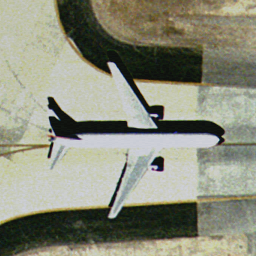
Label: airplane